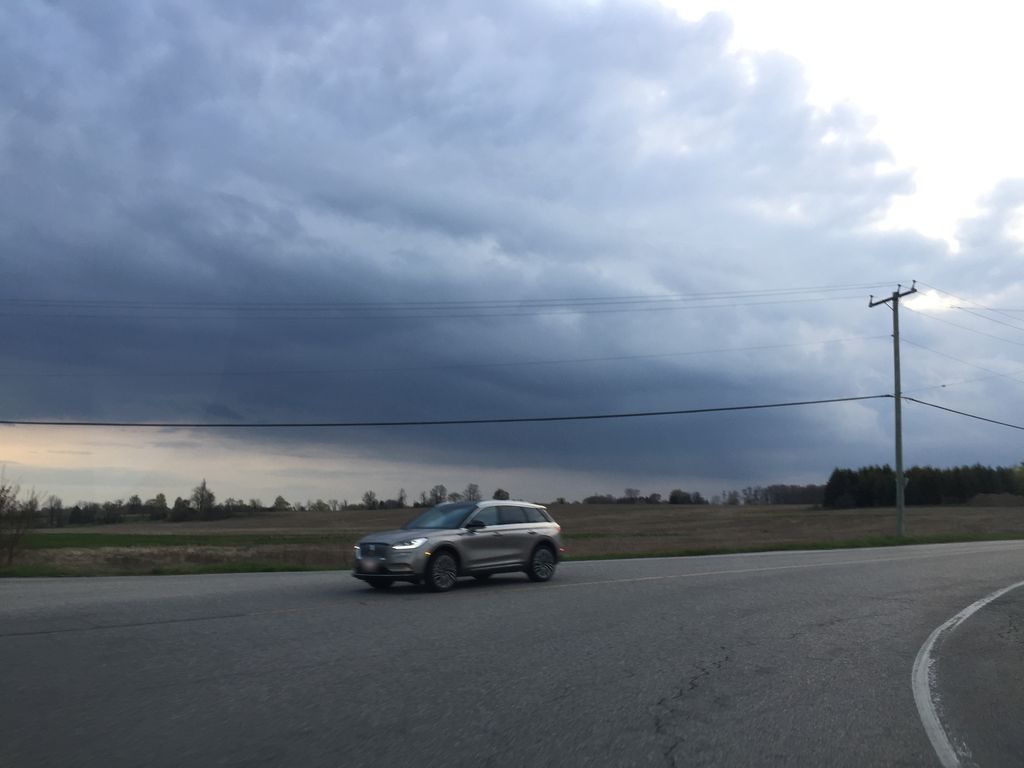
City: kitchener-waterloo